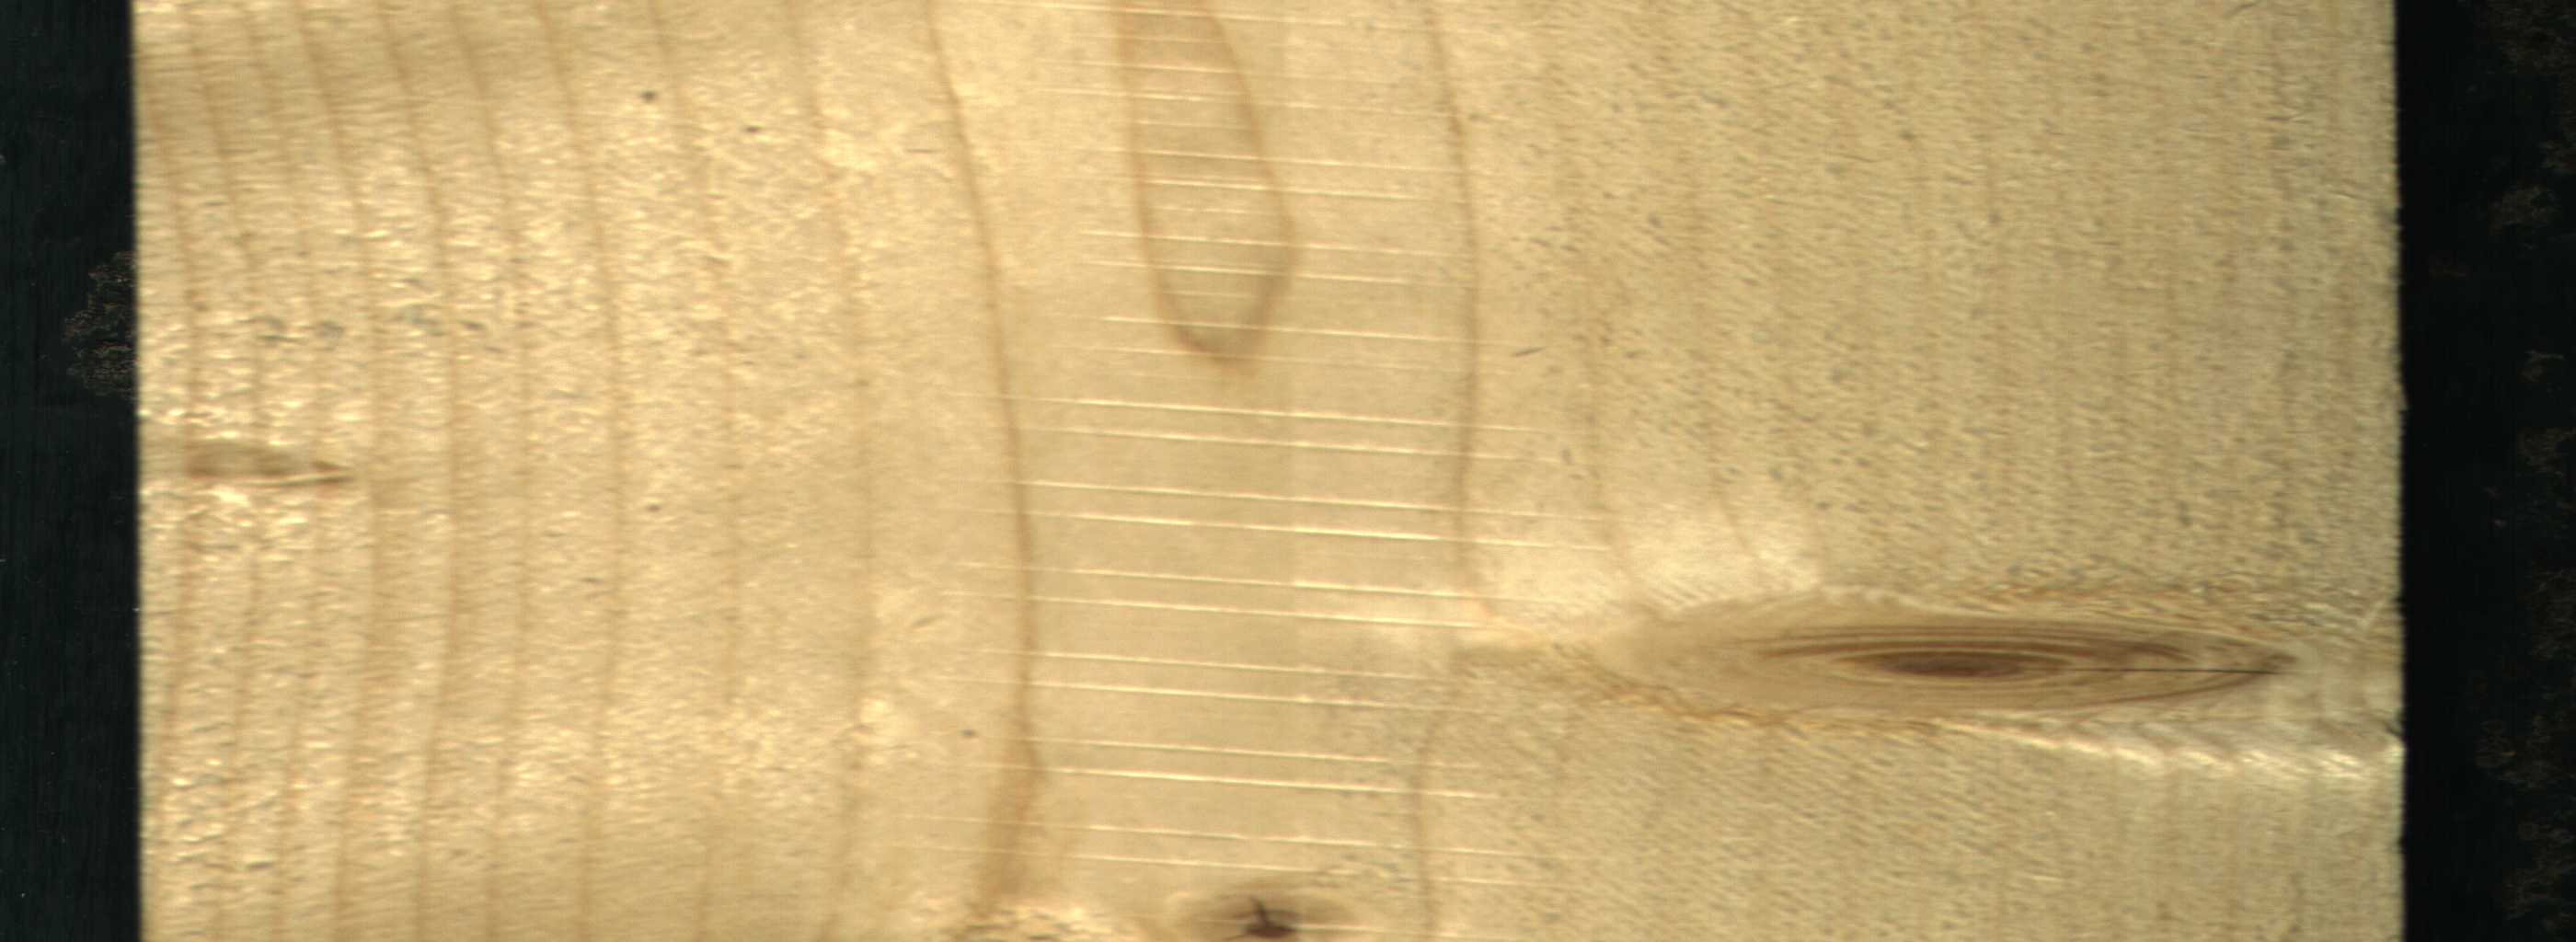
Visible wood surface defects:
knot_with_crack
knot_with_crack
Dead_Knot